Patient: sex M, age 57
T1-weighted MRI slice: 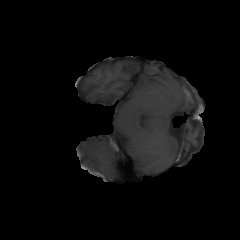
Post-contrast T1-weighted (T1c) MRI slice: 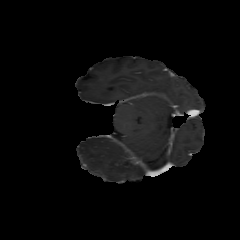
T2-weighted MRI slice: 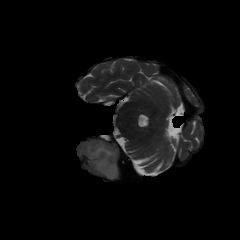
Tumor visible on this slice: yes
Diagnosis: Glioblastoma, IDH-wildtype
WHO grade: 4